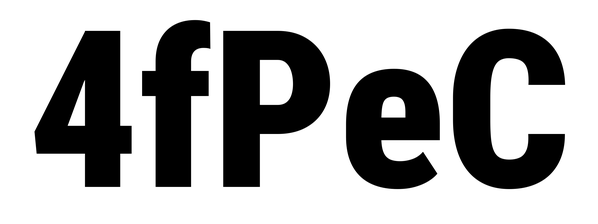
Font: Roboto_Condensed_Black